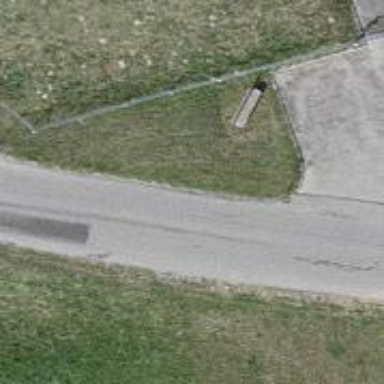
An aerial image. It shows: Bench for seating.